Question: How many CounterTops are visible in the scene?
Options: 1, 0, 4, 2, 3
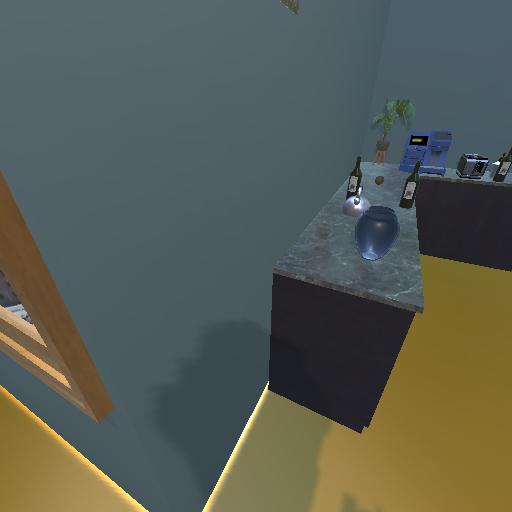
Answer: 1